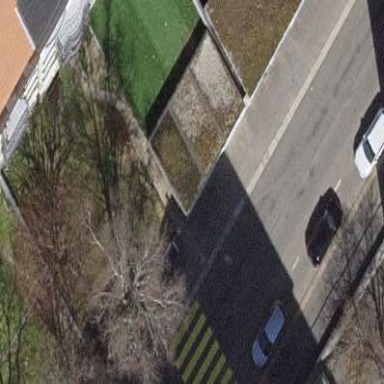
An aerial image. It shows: Garage.